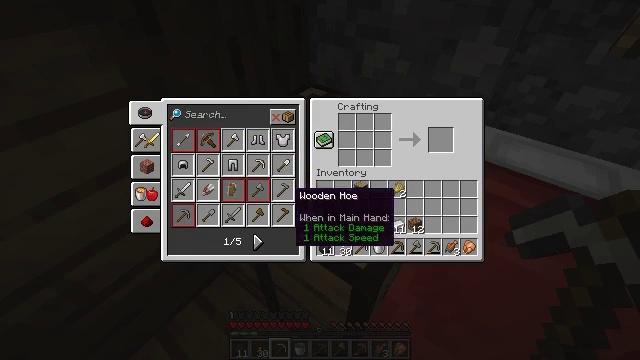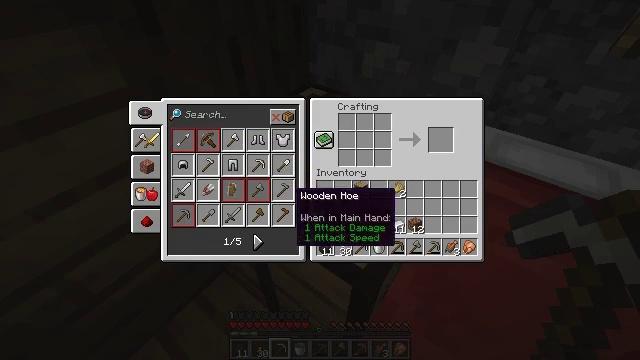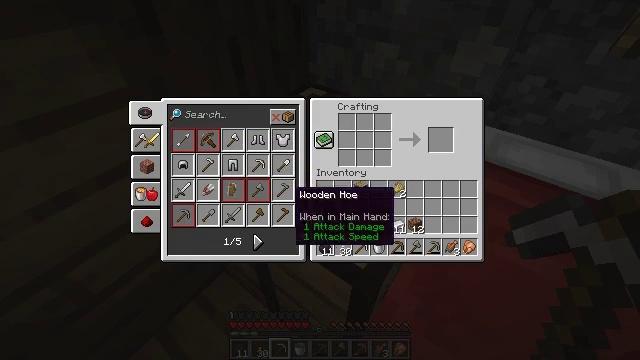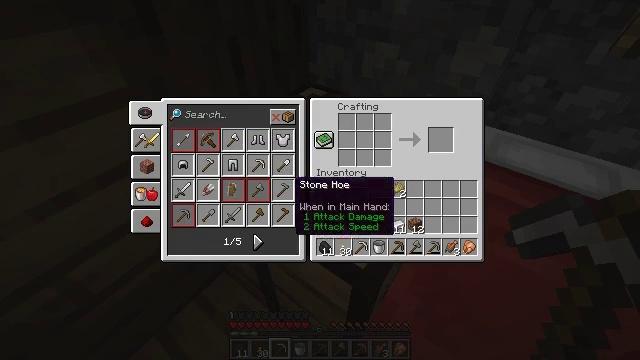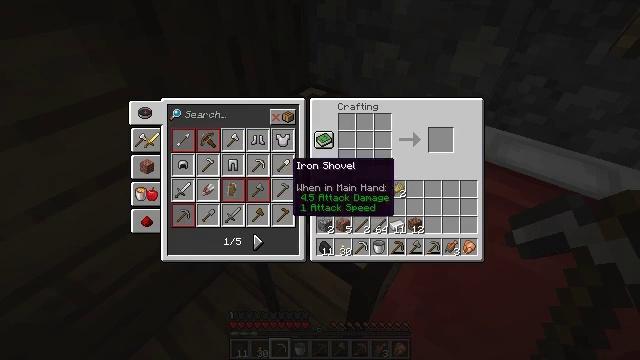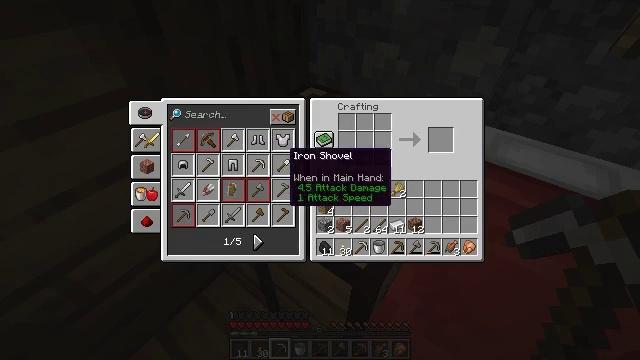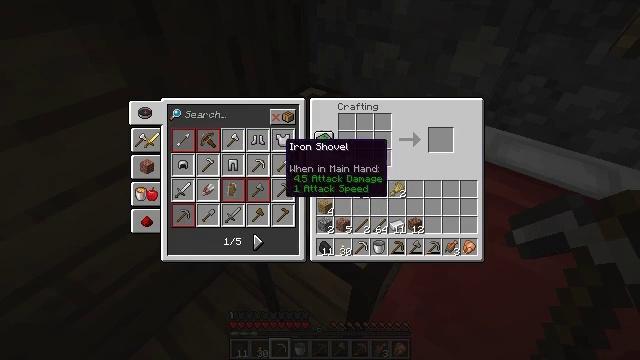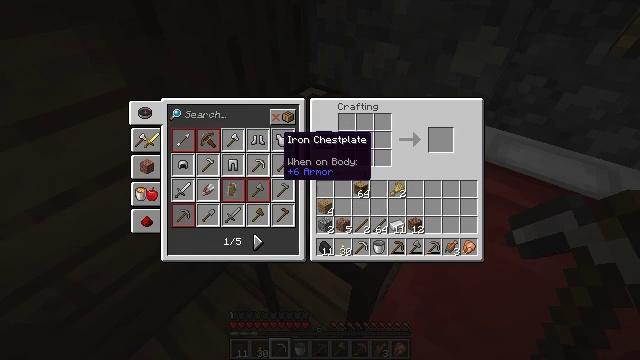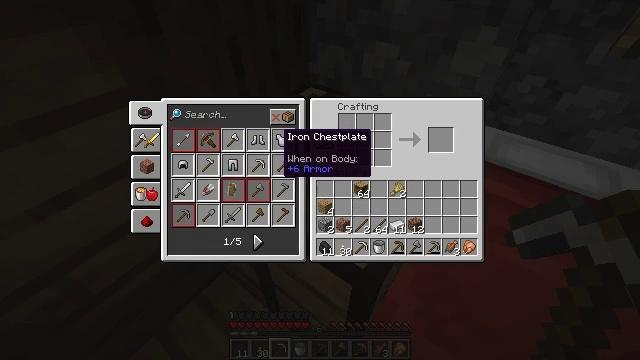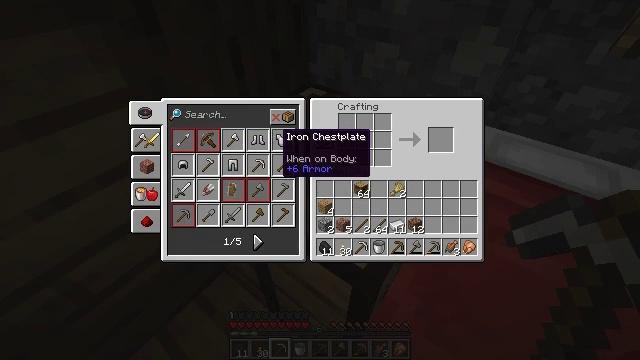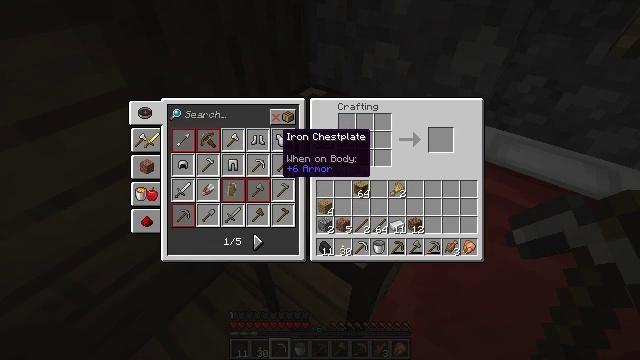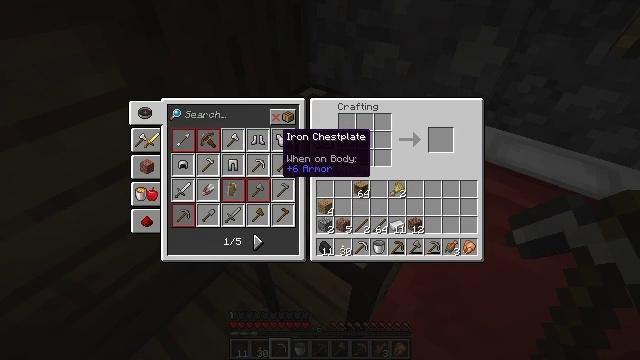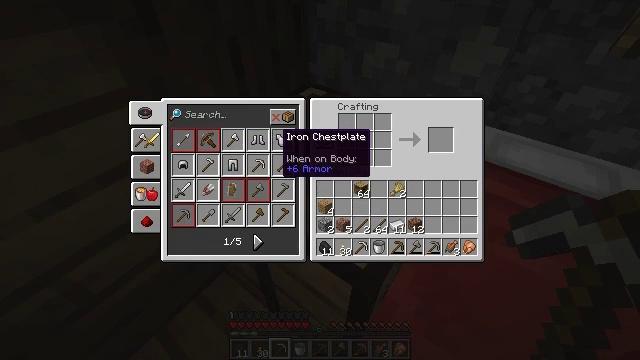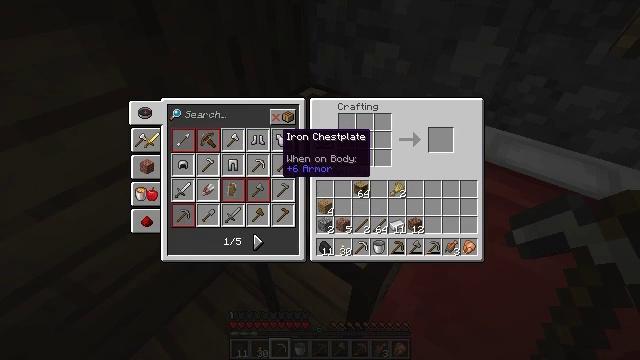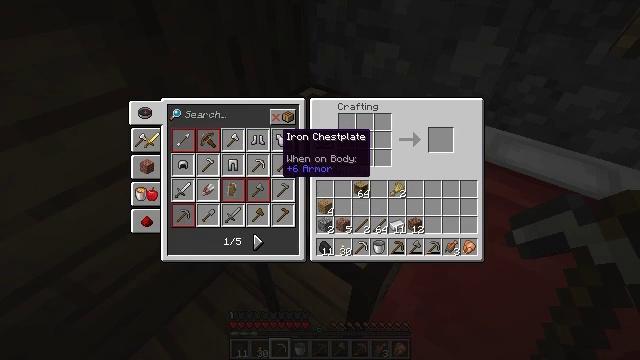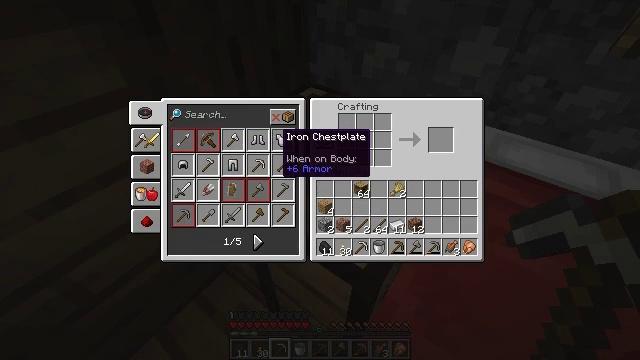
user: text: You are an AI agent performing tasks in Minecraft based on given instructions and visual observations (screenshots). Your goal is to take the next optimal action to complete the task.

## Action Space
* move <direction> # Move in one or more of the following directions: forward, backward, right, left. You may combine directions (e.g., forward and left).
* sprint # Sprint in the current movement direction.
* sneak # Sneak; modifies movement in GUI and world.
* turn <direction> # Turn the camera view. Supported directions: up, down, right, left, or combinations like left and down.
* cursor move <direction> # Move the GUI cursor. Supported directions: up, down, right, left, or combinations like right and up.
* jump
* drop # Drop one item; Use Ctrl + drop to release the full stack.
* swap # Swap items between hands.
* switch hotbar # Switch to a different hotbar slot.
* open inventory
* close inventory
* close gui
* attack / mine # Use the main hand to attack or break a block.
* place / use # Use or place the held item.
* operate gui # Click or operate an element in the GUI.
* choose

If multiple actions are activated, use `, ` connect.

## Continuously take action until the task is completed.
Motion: motion action
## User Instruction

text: Combine iron ingots at the crafting table to get an iron chestplate.
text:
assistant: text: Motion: no_op
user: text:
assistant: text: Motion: no_op
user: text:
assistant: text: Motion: cursor move up
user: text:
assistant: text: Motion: cursor move up
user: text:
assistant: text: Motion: cursor move up
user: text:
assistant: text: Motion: cursor move up
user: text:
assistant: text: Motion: no_op
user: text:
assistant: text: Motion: no_op
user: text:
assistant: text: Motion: no_op
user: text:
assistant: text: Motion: no_op
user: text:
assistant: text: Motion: no_op
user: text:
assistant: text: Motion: no_op
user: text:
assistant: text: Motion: no_op
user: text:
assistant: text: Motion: no_op
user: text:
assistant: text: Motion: no_op
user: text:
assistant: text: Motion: no_op
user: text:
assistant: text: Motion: no_op
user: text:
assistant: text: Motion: no_op
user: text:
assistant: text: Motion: no_op
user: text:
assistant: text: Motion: no_op
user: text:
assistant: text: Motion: no_op
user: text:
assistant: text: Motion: no_op
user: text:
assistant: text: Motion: no_op
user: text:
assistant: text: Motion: no_op
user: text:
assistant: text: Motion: no_op
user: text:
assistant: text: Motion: no_op
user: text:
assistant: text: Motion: no_op
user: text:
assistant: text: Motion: no_op
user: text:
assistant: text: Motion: no_op
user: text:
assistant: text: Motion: no_op